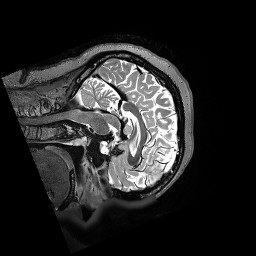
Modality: T2w
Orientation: sagittal
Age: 41
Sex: female